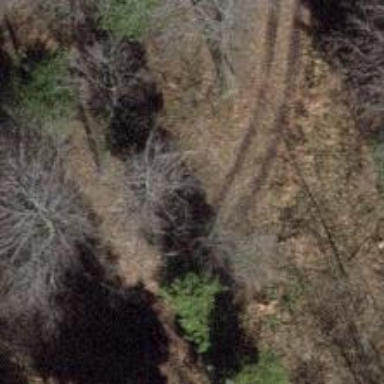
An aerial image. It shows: Track with very rough surface.